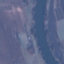
Land use / land cover: River